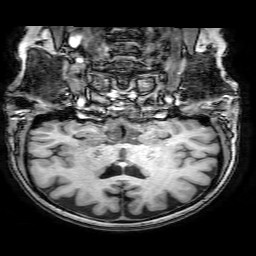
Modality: T1w
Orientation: sagittal
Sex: female
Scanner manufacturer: philips
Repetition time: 0.008073 s
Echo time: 0.0037 s